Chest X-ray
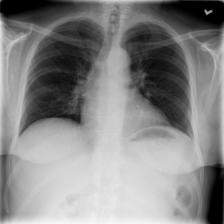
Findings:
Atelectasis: negative
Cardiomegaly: negative
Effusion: negative
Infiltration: positive
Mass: negative
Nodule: negative
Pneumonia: negative
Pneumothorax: negative
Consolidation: negative
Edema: negative
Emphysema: negative
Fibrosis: negative
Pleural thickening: negative
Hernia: negative